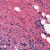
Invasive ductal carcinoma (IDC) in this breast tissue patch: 0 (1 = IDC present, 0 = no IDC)